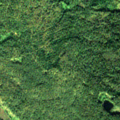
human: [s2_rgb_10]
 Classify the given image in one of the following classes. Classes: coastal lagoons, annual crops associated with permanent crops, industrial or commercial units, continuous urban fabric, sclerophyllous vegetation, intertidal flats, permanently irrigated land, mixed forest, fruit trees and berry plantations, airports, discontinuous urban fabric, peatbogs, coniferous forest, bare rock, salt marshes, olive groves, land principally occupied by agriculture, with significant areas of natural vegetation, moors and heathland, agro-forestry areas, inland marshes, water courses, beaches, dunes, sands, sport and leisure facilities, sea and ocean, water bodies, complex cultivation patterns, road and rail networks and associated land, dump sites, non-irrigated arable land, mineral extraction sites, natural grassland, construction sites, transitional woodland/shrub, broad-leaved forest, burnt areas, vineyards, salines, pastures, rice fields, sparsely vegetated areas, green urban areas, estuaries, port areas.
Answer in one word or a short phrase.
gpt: coniferous forest, mixed forest